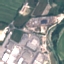
Land use / land cover class: Industrial